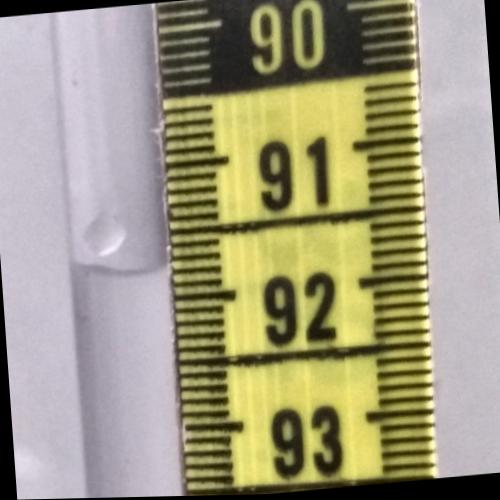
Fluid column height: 91.8 cm